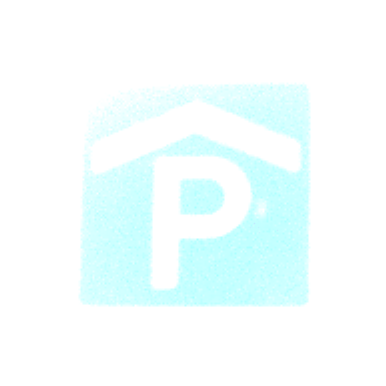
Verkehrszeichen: Parkhaus
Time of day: Night
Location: Outdoor (Nature)
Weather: PartlyCloudy
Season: NotSpecified
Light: Natural